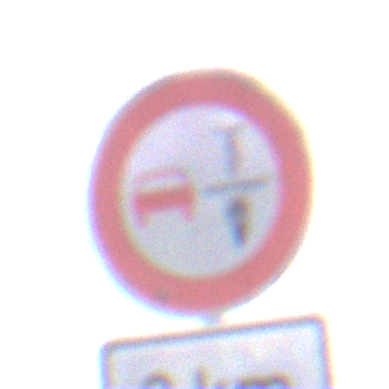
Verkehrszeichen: VerbotUeberholenEinspurigeFahrzeuge
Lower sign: Entfernungsangaben2
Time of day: Midday
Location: Outdoor (Nature)
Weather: PartlyCloudy
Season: NotSpecified
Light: Natural